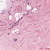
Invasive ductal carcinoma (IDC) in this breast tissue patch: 0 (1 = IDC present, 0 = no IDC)